Question: I have a application that needs to download and save files on a device - videos.
Videos are short ~ 10min and in poor quality, which means that their size is minimal.
So, the problem is that when i download some files - all goes nice, but some files fail with error:
Out of memory exception. Logically i think that files less than some size ( for example 50MB ) download nicely, but higher - exception.
Here is my code:
'''
private void btnDownload2_Click(object sender, RoutedEventArgs e)
{
WebClient webClient = new WebClient();
webClient.DownloadProgressChanged += new DownloadProgressChangedEventHandler(webClient_DownloadProgressChanged);
webClient.OpenReadCompleted += new OpenReadCompletedEventHandler(webClient_OpenReadCompleted);
webClient.OpenReadAsync(new Uri("http://somelink/video/nameOfFile.mp4"));
}
void webClient_DownloadProgressChanged(object sender, DownloadProgressChangedEventArgs e)
{
try
{
if (progressMedia.Value <= progressMedia.Maximum)
{
progressMedia.Value = (double)e.ProgressPercentage;
}
}
catch (Exception ex)
{
MessageBox.Show(ex.Message);
}
}
protected bool IncreaseIsolatedStorageSpace(long quotaSizeDemand)
{
bool CanSizeIncrease = false;
IsolatedStorageFile isolatedStorageFile = IsolatedStorageFile.GetUserStoreForApplication();
//Get the Available space
long maxAvailableSpace = isolatedStorageFile.AvailableFreeSpace;
if (quotaSizeDemand > maxAvailableSpace)
{
if (!isolatedStorageFile.IncreaseQuotaTo(isolatedStorageFile.Quota + quotaSizeDemand))
{
CanSizeIncrease = false;
return CanSizeIncrease;
}
CanSizeIncrease = true;
return CanSizeIncrease;
}
return CanSizeIncrease;
}
void webClient_OpenReadCompleted(object sender, OpenReadCompletedEventArgs e)
{
try
{
if (e.Result != null)
{
#region Isolated Storage Copy Code
isolatedStorageFile = IsolatedStorageFile.GetUserStoreForApplication();
bool checkQuotaIncrease = IncreaseIsolatedStorageSpace(e.Result.Length);
string VideoFile = "PlayFile.wmv";
isolatedStorageFileStream = new IsolatedStorageFileStream(VideoFile, FileMode.Create, isolatedStorageFile);
long VideoFileLength = (long)e.Result.Length;
byte[] byteImage = new byte[VideoFileLength];
e.Result.Read(byteImage, 0, byteImage.Length);
isolatedStorageFileStream.Write(byteImage, 0, byteImage.Length);
#endregion
mediaFile.SetSource(isolatedStorageFileStream);
mediaFile.Play();
progressMedia.Visibility = Visibility.Collapsed;
}
}
catch (Exception ex)
{
MessageBox.Show(ex.Message);
}
}
private void mediaFile_MediaEnded(object sender, RoutedEventArgs e)
{
MessageBoxResult res = MessageBox.Show("Do you want to Replay the file", "Decide", MessageBoxButton.OKCancel);
if (res == MessageBoxResult.OK)
{
mediaFile.Play();
}
else
{
isolatedStorageFileStream.Close();
isolatedStorageFile.Dispose();
mediaFile.ClearValue(MediaElement.SourceProperty);
}
}
'''
Exception details:
> System.OutOfMemoryException was unhandled Message: An unhandled
exception of type 'System.OutOfMemoryException' occurred in
System.Windows.ni.dll
Exception image:

Is there a workaround for this?
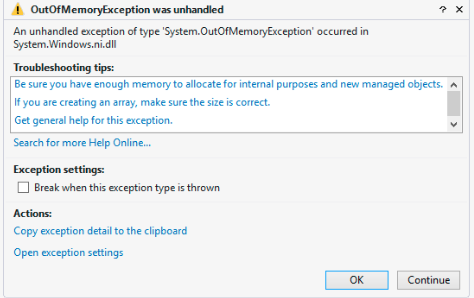
Answer: At the time the response is completely loaded, it resides entirely in memory. This is causing your OutOfMemoryException. The solution is to "stream" the response directly into isolated storage.
Please note that the solution below currently has the drawback that you are losing download progress information.
'''
public async void btnDownload2_Click()
{
try
{
var httpClient = new HttpClient();
var response = await httpClient.GetAsync(new Uri("http://somelink/video/nameOfFile.mp4"), HttpCompletionOption.ResponseHeadersRead);
response.EnsureSuccessStatusCode();
using(var isolatedStorageFile = IsolatedStorageFile.GetUserStoreForApplication())
{
bool checkQuotaIncrease = IncreaseIsolatedStorageSpace(e.Result.Length);
string VideoFile = "PlayFile.wmv";
using(var isolatedStorageFileStream = new IsolatedStorageFileStream(VideoFile, FileMode.Create, isolatedStorageFile))
{
using(var stm = await response.Content.ReadAsStreamAsync())
{
stm.CopyTo(isolatedStorageFileStream);
}
}
}
}
catch(Exception)
{
// TODO: add error handling
}
}
'''